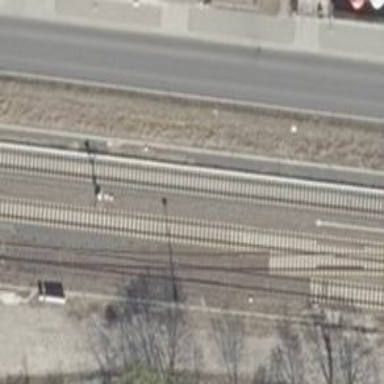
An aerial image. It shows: Abandoned railway.